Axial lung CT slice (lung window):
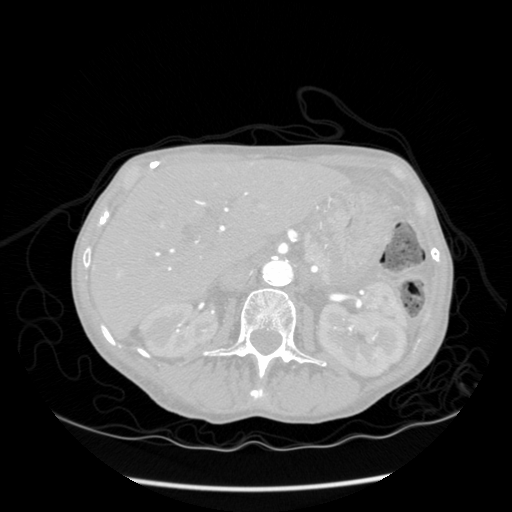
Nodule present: no